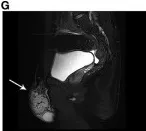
(F) MRI revealing the low T1-weighted signal of the lesion.
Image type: radiology (mri)